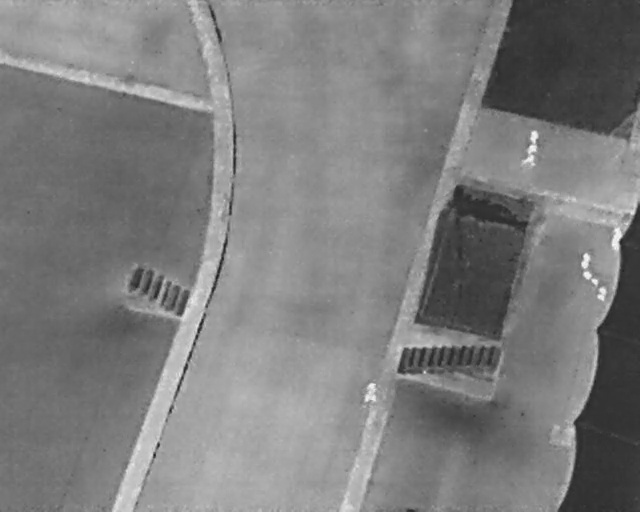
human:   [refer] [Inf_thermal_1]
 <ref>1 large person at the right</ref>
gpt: <box>[[81, 29, 84, 32, 10]]</box>